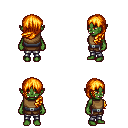
a pixel art fantasy rpg character, female body template, orc, green skin, leather chest armor, metal pants, light blonde left-swept hairstyle, four views (front, back, left, right), 2x2 character sprite sheet, small pixel art, hard edges, no anti-aliasing